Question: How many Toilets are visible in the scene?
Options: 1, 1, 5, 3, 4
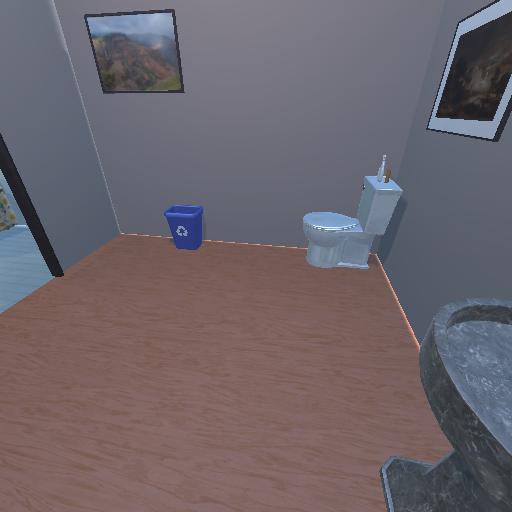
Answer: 1